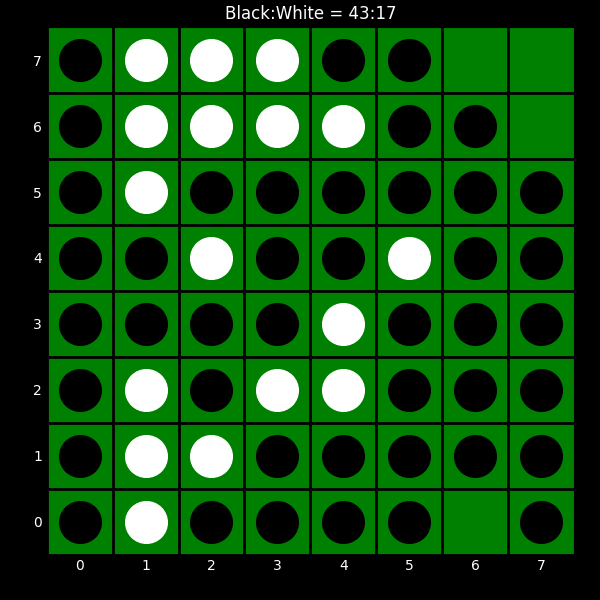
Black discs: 43
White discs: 17